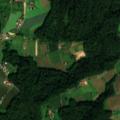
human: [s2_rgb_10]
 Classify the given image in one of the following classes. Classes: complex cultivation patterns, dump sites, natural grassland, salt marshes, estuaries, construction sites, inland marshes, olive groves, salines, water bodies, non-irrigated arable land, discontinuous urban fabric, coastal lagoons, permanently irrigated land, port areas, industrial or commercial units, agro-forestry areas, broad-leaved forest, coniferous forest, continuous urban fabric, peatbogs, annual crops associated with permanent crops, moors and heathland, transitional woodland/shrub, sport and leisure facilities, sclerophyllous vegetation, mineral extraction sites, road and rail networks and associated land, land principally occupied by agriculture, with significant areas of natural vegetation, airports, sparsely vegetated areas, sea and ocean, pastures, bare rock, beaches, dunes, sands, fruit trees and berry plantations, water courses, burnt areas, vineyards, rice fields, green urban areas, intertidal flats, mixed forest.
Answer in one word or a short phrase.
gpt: non-irrigated arable land, complex cultivation patterns, land principally occupied by agriculture, with significant areas of natural vegetation, broad-leaved forest